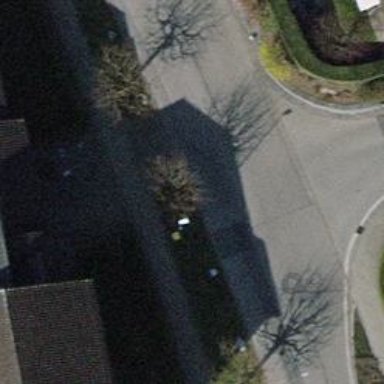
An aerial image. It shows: Post box.